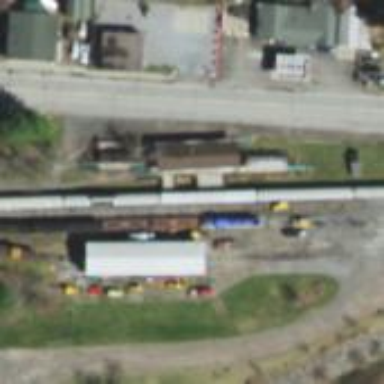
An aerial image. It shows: Railway station.